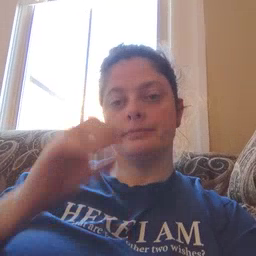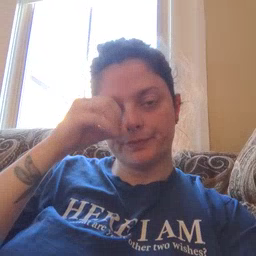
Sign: owl